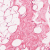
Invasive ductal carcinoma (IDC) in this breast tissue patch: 0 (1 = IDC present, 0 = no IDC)